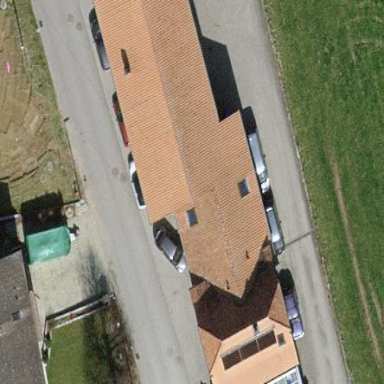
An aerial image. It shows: Building that houses car repair shop.